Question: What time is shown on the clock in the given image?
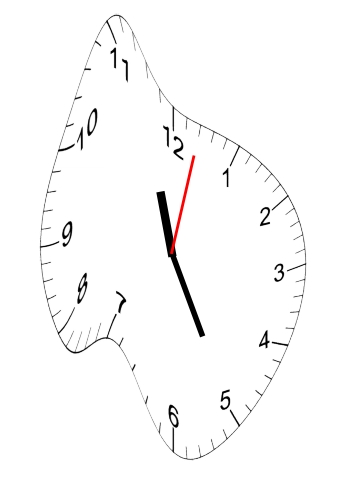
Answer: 11:25:02